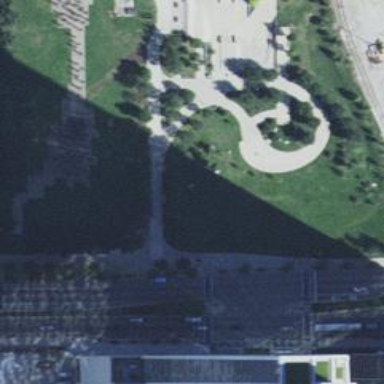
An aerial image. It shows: Historic memorial.